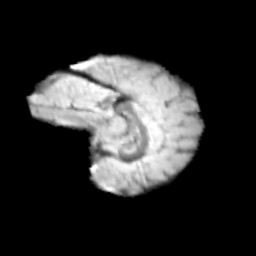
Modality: T2w
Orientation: sagittal
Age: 9
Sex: female
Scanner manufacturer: siemens
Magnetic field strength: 3 T
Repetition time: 3.8 s
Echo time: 0.07 s